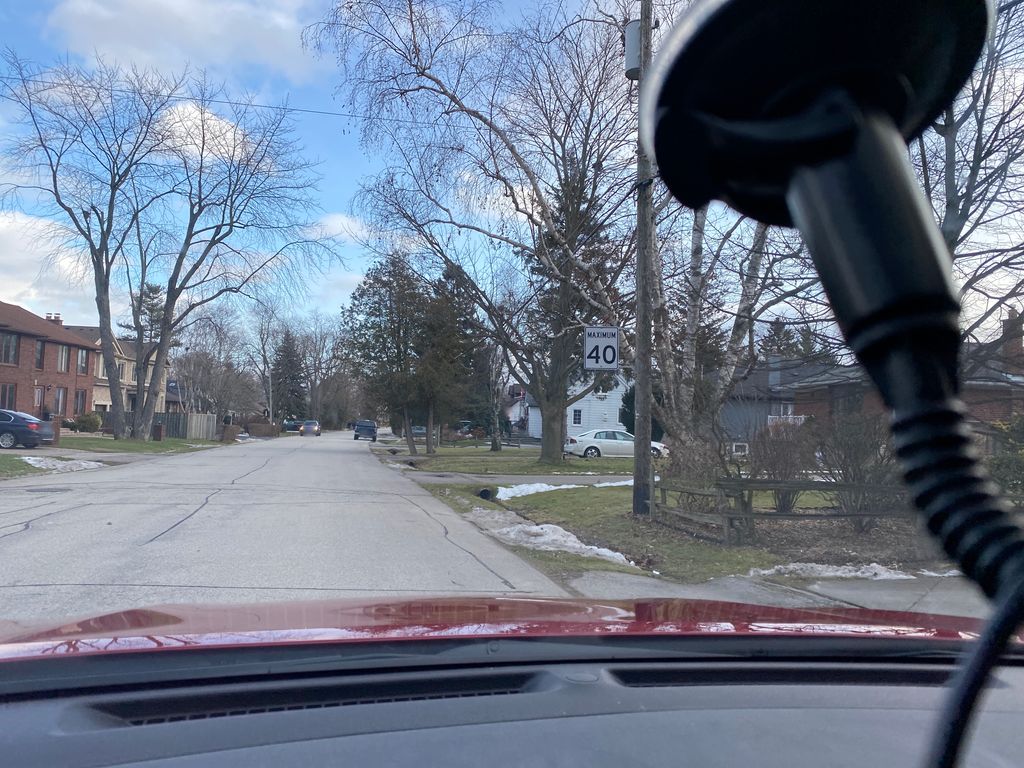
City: toronto